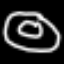
Label: donut